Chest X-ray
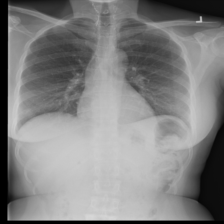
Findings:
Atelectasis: negative
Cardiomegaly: negative
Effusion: negative
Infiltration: negative
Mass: negative
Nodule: negative
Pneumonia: negative
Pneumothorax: negative
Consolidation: negative
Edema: negative
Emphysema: negative
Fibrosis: negative
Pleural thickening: negative
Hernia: negative